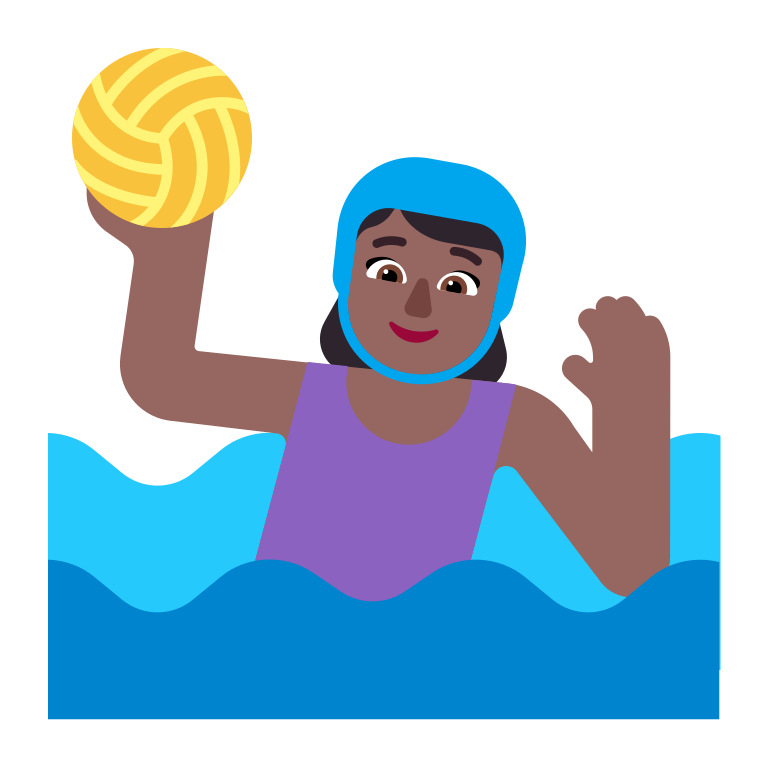
woman playing water polo flat  dark